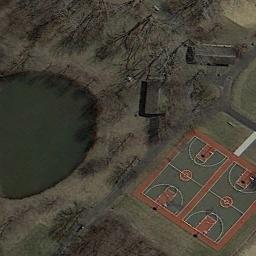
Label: basketball_court